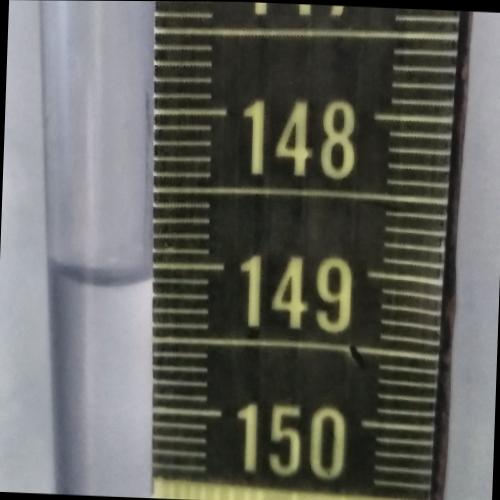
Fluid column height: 149.1 cm